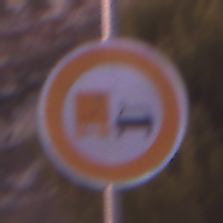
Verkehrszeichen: UeberholverbotKraftfahrzeuge
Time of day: Dawn
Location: Outdoor (Nature)
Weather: PartlyCloudy
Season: NotSpecified
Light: Natural